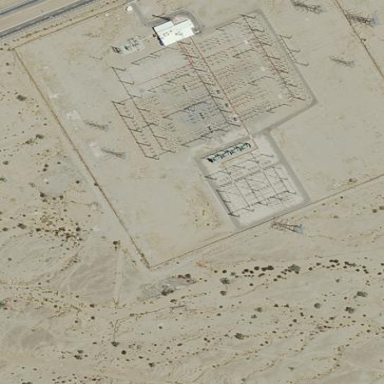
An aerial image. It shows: Outdoor power substation enclosed by fence. The substation operates at the transmission level.